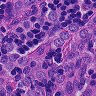
Metastatic tissue present: yes